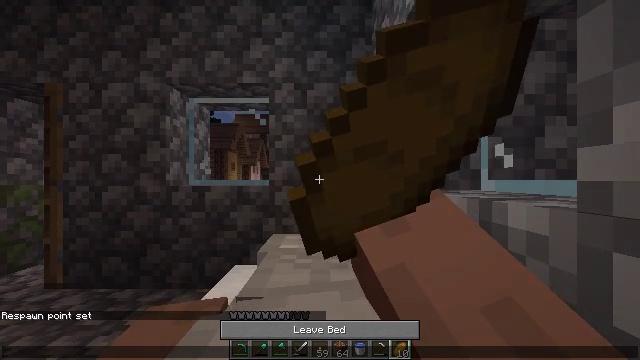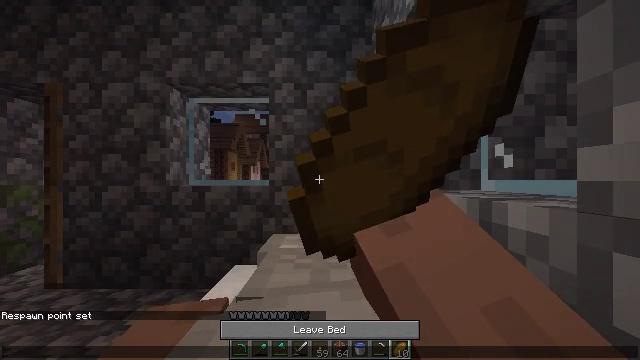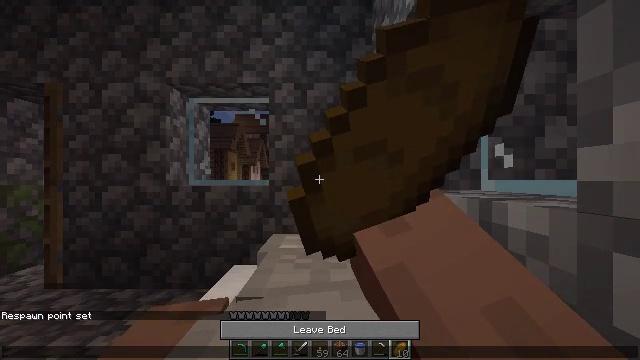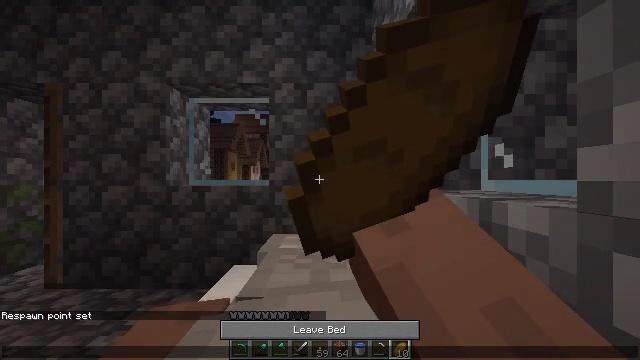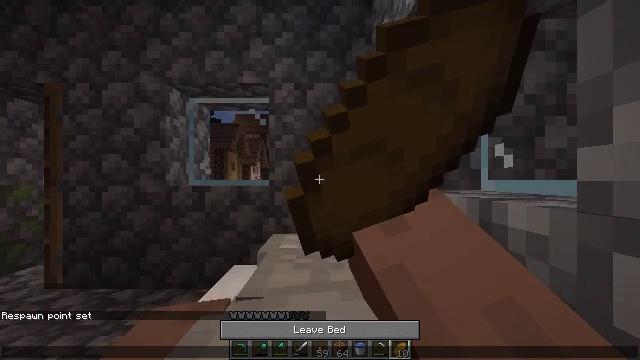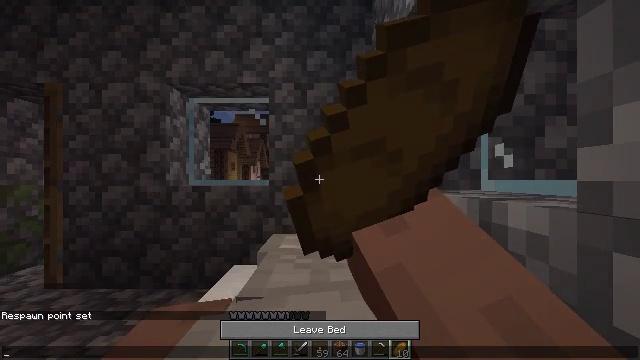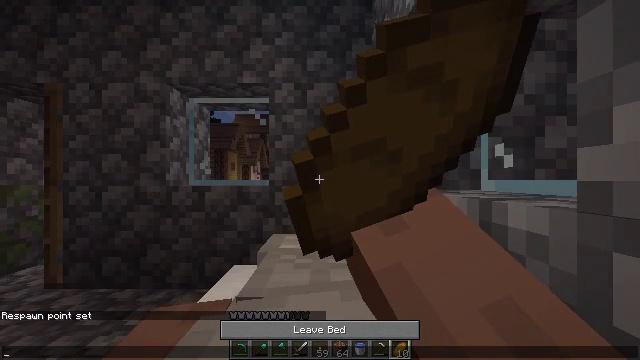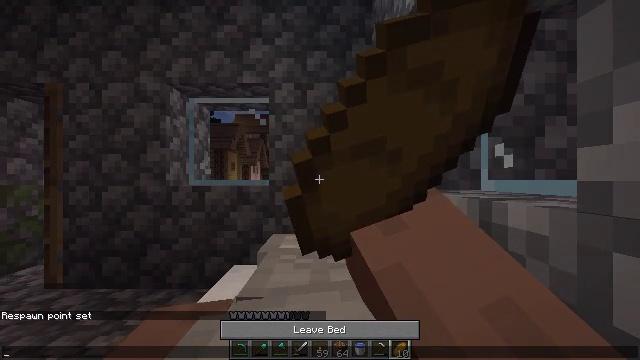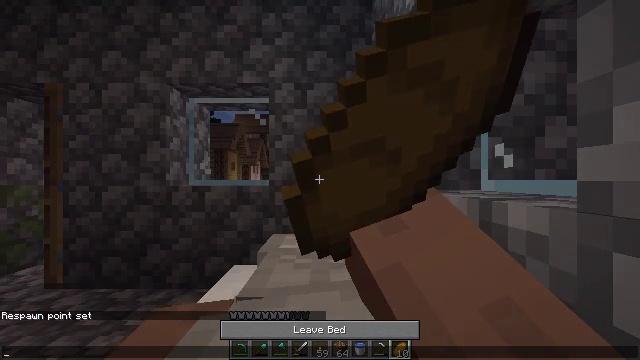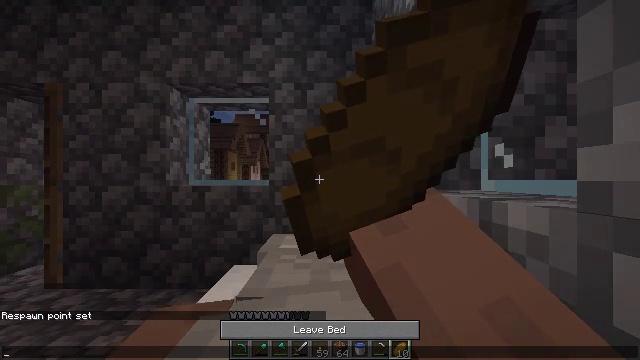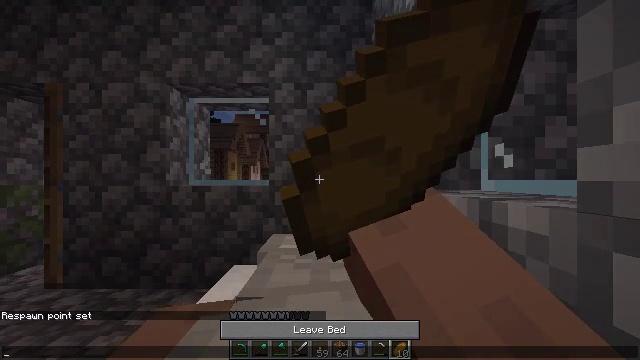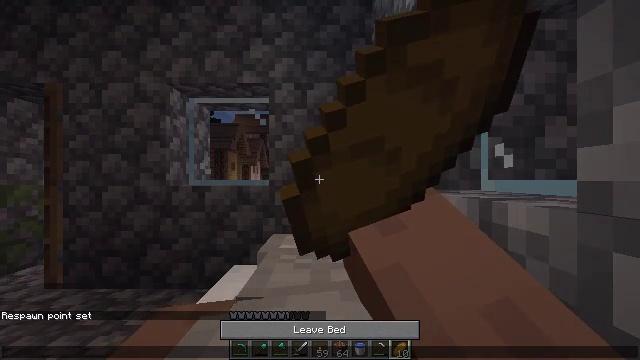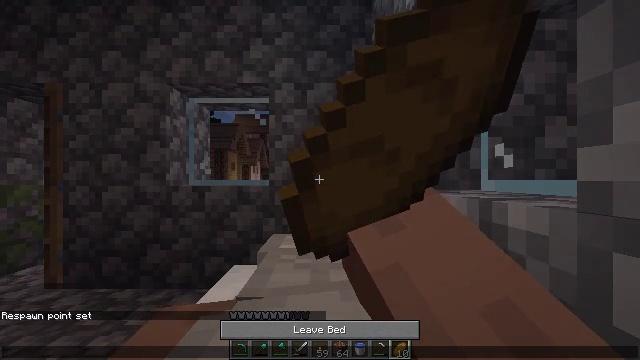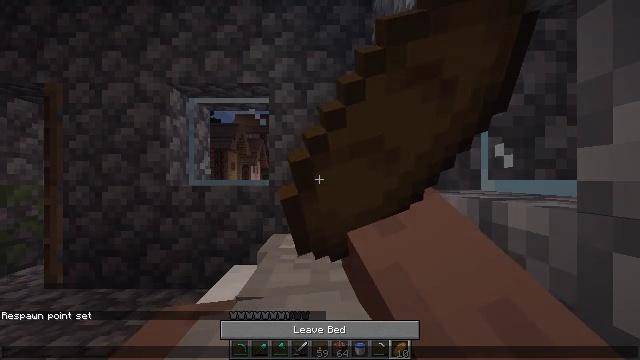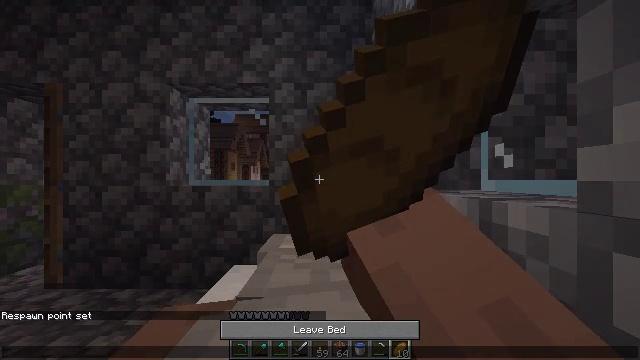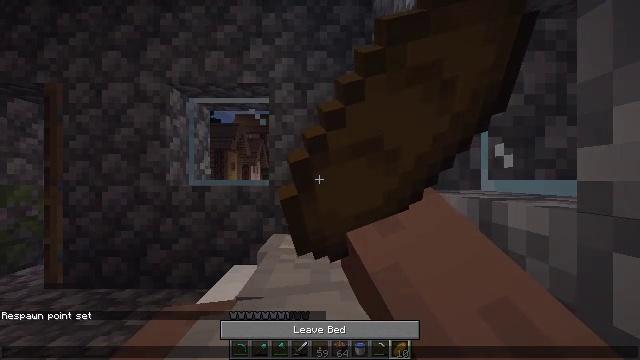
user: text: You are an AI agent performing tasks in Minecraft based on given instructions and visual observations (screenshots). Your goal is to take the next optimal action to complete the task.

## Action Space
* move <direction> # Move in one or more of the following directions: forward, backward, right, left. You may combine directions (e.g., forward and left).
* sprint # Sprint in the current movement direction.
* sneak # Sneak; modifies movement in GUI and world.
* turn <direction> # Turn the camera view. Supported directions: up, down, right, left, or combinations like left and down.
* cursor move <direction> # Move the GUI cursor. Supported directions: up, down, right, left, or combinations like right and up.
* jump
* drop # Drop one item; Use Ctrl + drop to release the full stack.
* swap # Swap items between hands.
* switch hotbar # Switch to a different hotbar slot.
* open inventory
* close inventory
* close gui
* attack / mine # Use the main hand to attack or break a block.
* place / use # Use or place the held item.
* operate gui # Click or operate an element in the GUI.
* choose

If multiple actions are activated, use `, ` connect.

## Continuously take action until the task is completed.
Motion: motion action
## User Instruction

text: Assemble wooden slabs and a bookshelf to create the lectern.
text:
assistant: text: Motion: no_op
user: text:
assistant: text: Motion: no_op
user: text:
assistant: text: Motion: no_op
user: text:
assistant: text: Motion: no_op
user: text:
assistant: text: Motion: no_op
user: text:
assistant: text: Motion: no_op
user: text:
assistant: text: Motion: no_op
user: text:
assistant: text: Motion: no_op
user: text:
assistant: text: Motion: no_op
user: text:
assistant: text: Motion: no_op
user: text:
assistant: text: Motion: no_op
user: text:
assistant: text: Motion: no_op
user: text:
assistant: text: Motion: no_op
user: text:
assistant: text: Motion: no_op
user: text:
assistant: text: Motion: no_op
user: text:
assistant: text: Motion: no_op
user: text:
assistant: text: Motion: no_op
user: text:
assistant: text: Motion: no_op
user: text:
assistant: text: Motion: no_op
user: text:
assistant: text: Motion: no_op
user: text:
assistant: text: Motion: no_op
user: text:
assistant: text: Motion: no_op
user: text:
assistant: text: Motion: no_op
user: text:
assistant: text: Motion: no_op
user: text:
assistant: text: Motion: no_op
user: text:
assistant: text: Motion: no_op
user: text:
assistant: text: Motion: no_op
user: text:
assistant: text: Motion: no_op
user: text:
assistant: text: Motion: no_op
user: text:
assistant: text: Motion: no_op